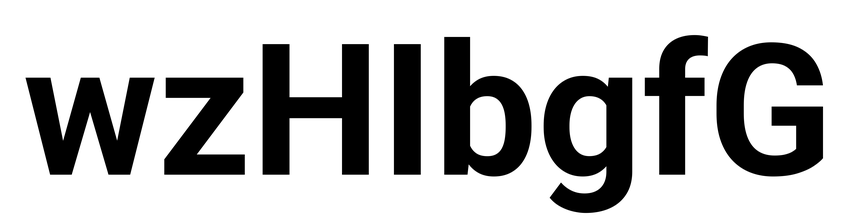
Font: Roboto_Bold